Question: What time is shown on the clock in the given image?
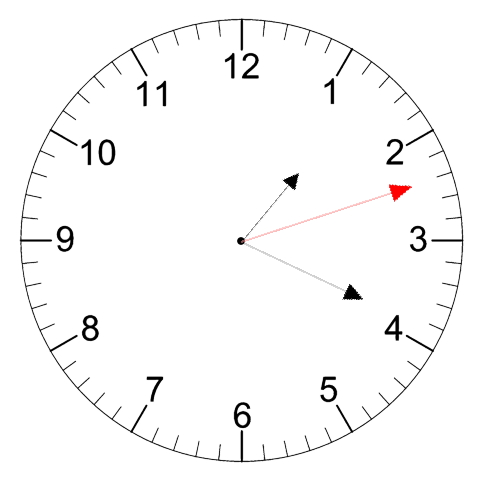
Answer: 01:19:12